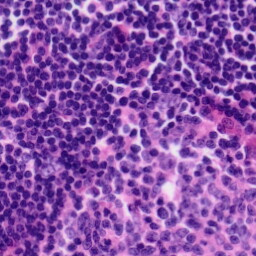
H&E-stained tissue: Tonsil